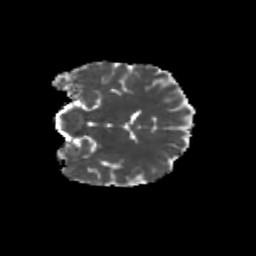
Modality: MD
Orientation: coronal
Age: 19
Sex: female
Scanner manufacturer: siemens
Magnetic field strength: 3 T
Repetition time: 3.5 s
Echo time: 0.104 s